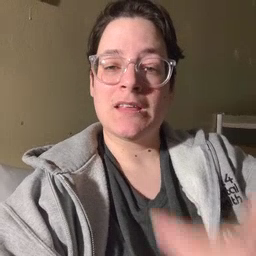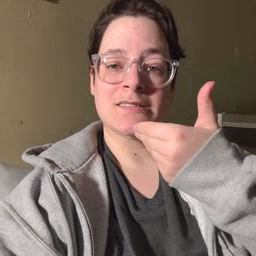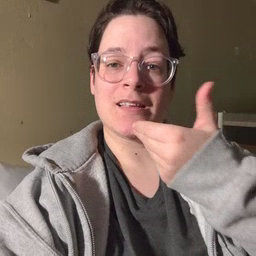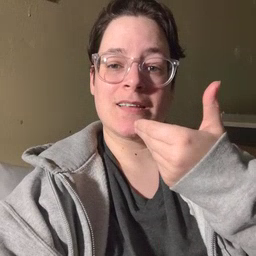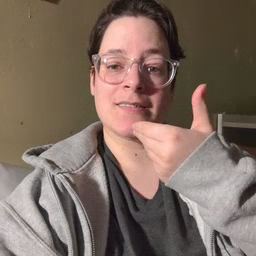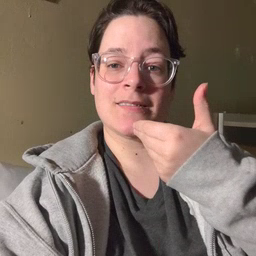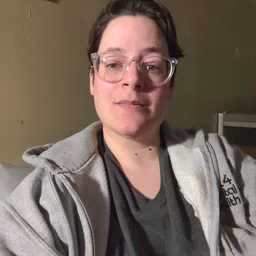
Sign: pizza